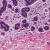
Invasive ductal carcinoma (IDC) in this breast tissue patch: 0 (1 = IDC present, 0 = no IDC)